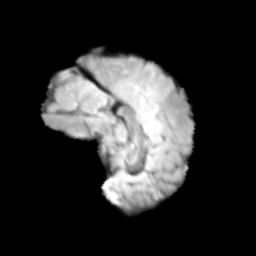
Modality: T2w
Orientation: sagittal
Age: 10
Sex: female
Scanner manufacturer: siemens
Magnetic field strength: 3 T
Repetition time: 3.8 s
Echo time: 0.07 s